Question: I am on making a widget layout, I need to display 'superscript' type thing like , like 'PM' displaying in this picture, I am thinking if there is any tool which acts like superscript. Will appreciate your help.
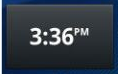
Answer: You want to use <URL>.
Here is what it will look like if you set the text in a 'TextView' in java:
'''
textView.setText("3:36" + Html.fromHtml("<sup>PM</sup>"));
'''
More info can be found on this SO Post: <URL>